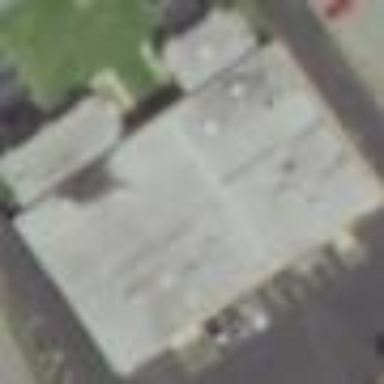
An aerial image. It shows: Commercial building.